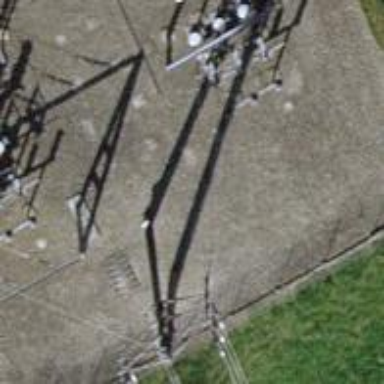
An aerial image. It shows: Power line in the image.